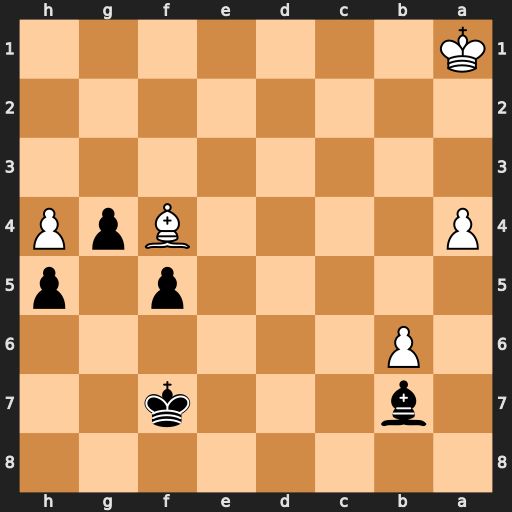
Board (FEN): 8/1b3k2/1P6/5p1p/P4BpP/8/8/K7
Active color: b
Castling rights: -
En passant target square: -
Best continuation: Ke6 Kb2 Kd5 Kc3 Ke4 Bd6 f4